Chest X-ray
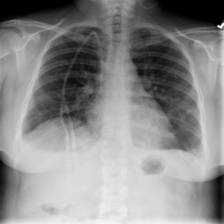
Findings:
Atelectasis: negative
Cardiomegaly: negative
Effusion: negative
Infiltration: negative
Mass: positive
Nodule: negative
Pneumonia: negative
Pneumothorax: negative
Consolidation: negative
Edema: negative
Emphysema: negative
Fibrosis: negative
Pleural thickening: negative
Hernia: negative